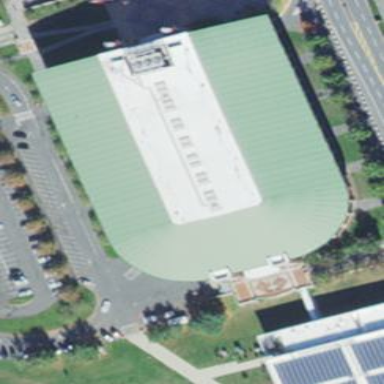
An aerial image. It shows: Stadium building suitable for basketball and ice hockey sports.